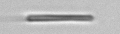
Label: fiber